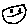
Label: smiley face